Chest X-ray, AP view. Patient: 46 years old, sex M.
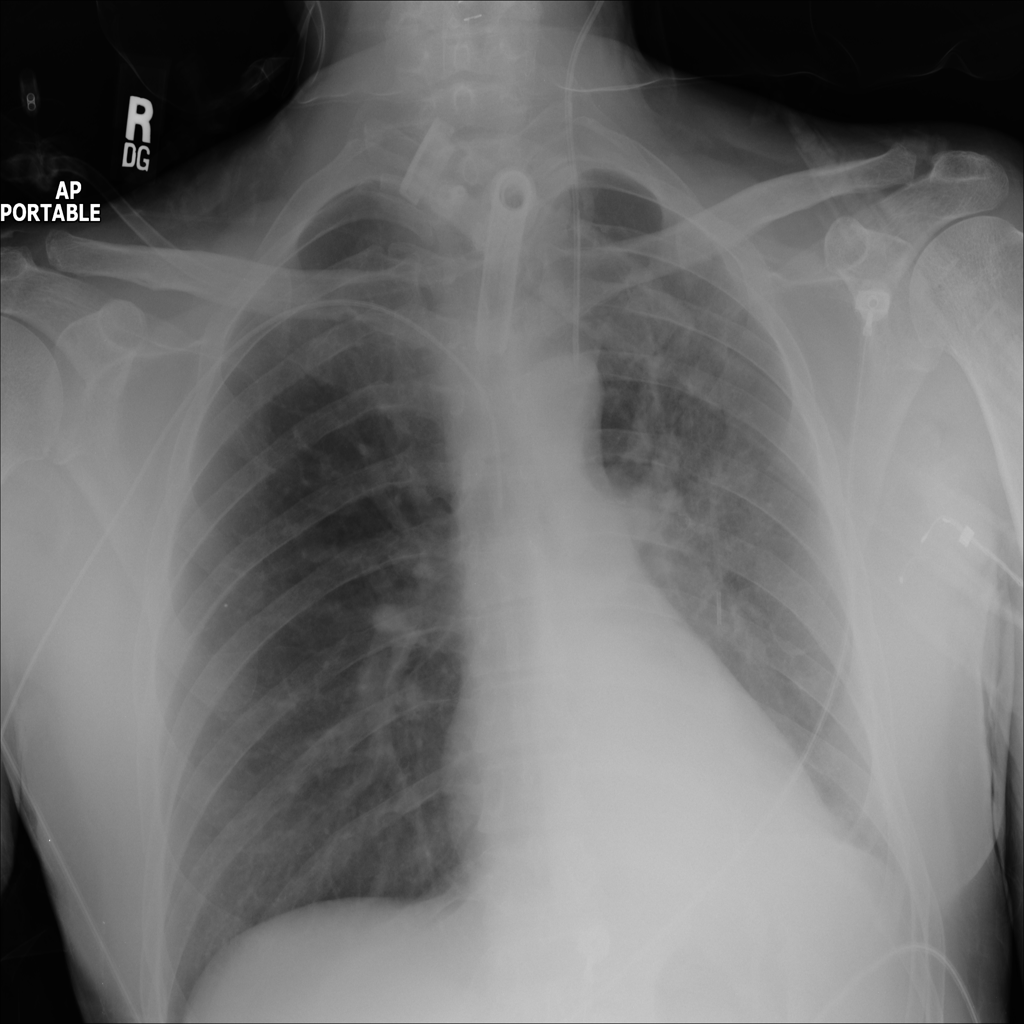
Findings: Consolidation